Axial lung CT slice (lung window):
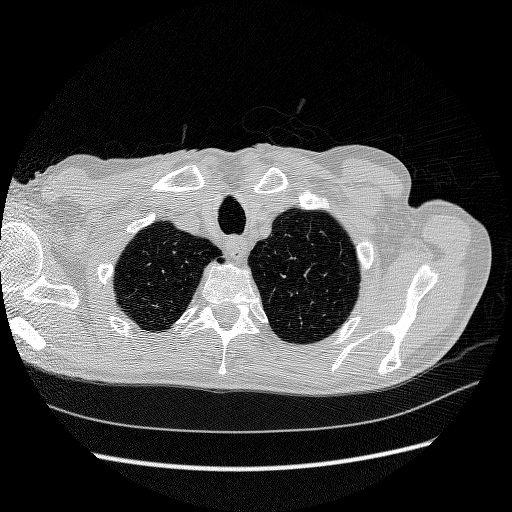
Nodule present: no